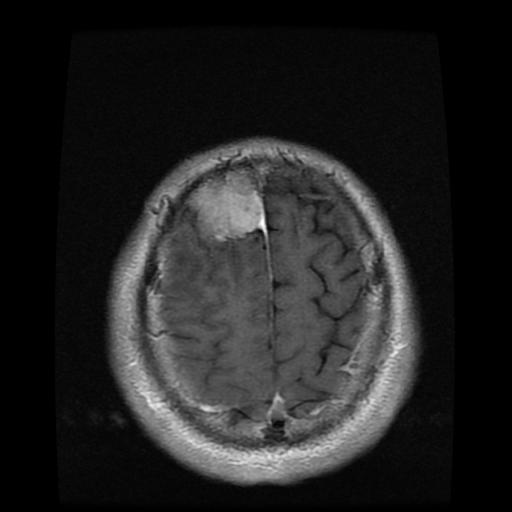
Label: meningioma